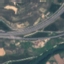
Label: Highway